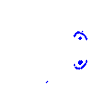
Particle: electron